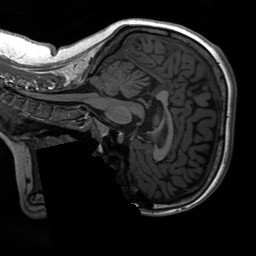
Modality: T1w
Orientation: sagittal
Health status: healthy
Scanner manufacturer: siemens
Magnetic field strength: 3 T
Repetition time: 2.3 s
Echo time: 0.00207 s